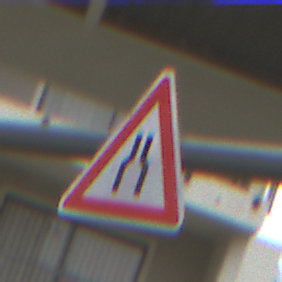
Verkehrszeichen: VerengteFahrbahn
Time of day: Midday
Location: Outdoor (Urban)
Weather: Overcast
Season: NotSpecified
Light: Natural